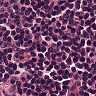
Metastatic tissue present: no